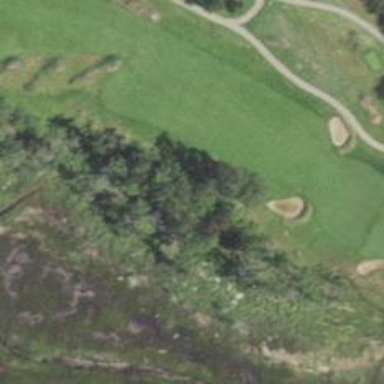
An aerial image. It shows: Golf fairway surrounded by grass.